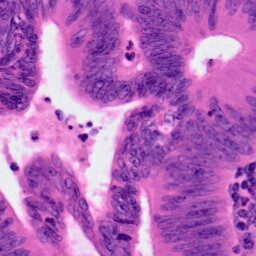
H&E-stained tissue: Colon